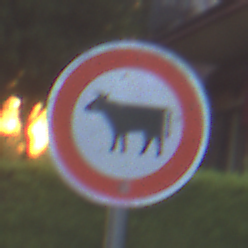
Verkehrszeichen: VerbotViehtrieb
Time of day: SunriseSunset
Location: Outdoor (Urban)
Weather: Clear
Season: NotSpecified
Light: Natural